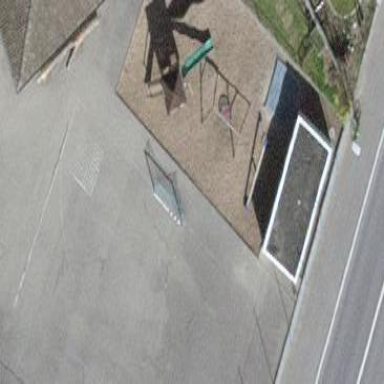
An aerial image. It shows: Playground area for leisure land.